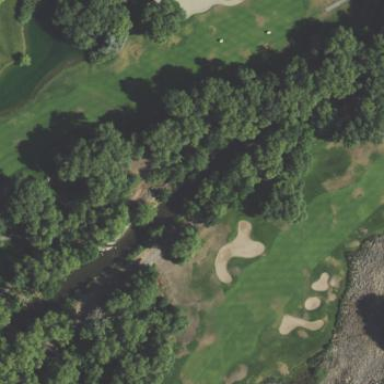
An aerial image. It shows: Golf fairway surrounded by grass.